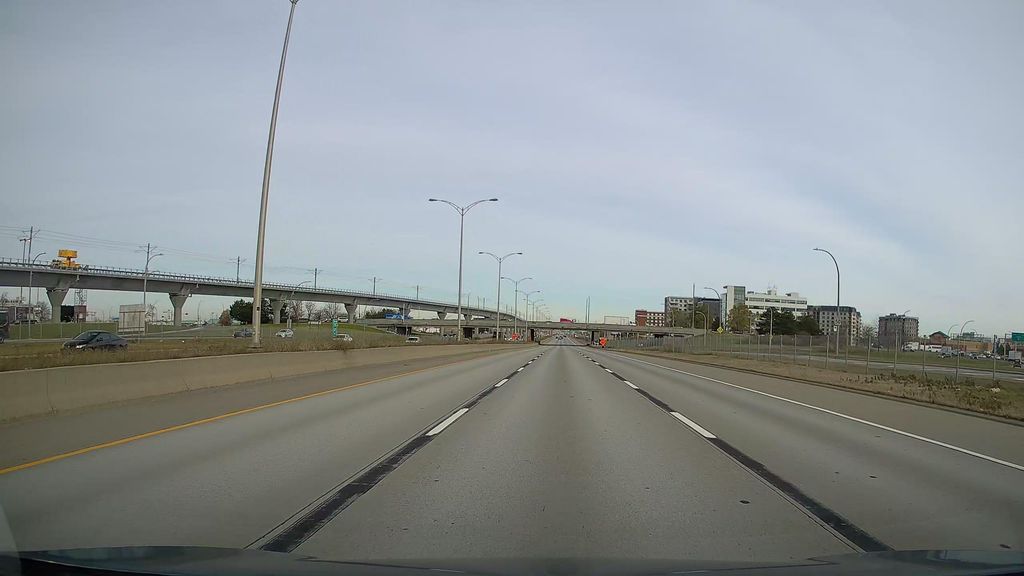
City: montreal